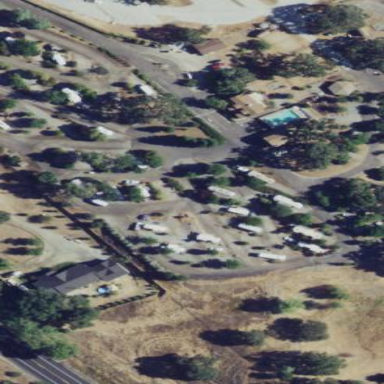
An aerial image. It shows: Camping site with tents and caravans.